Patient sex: M
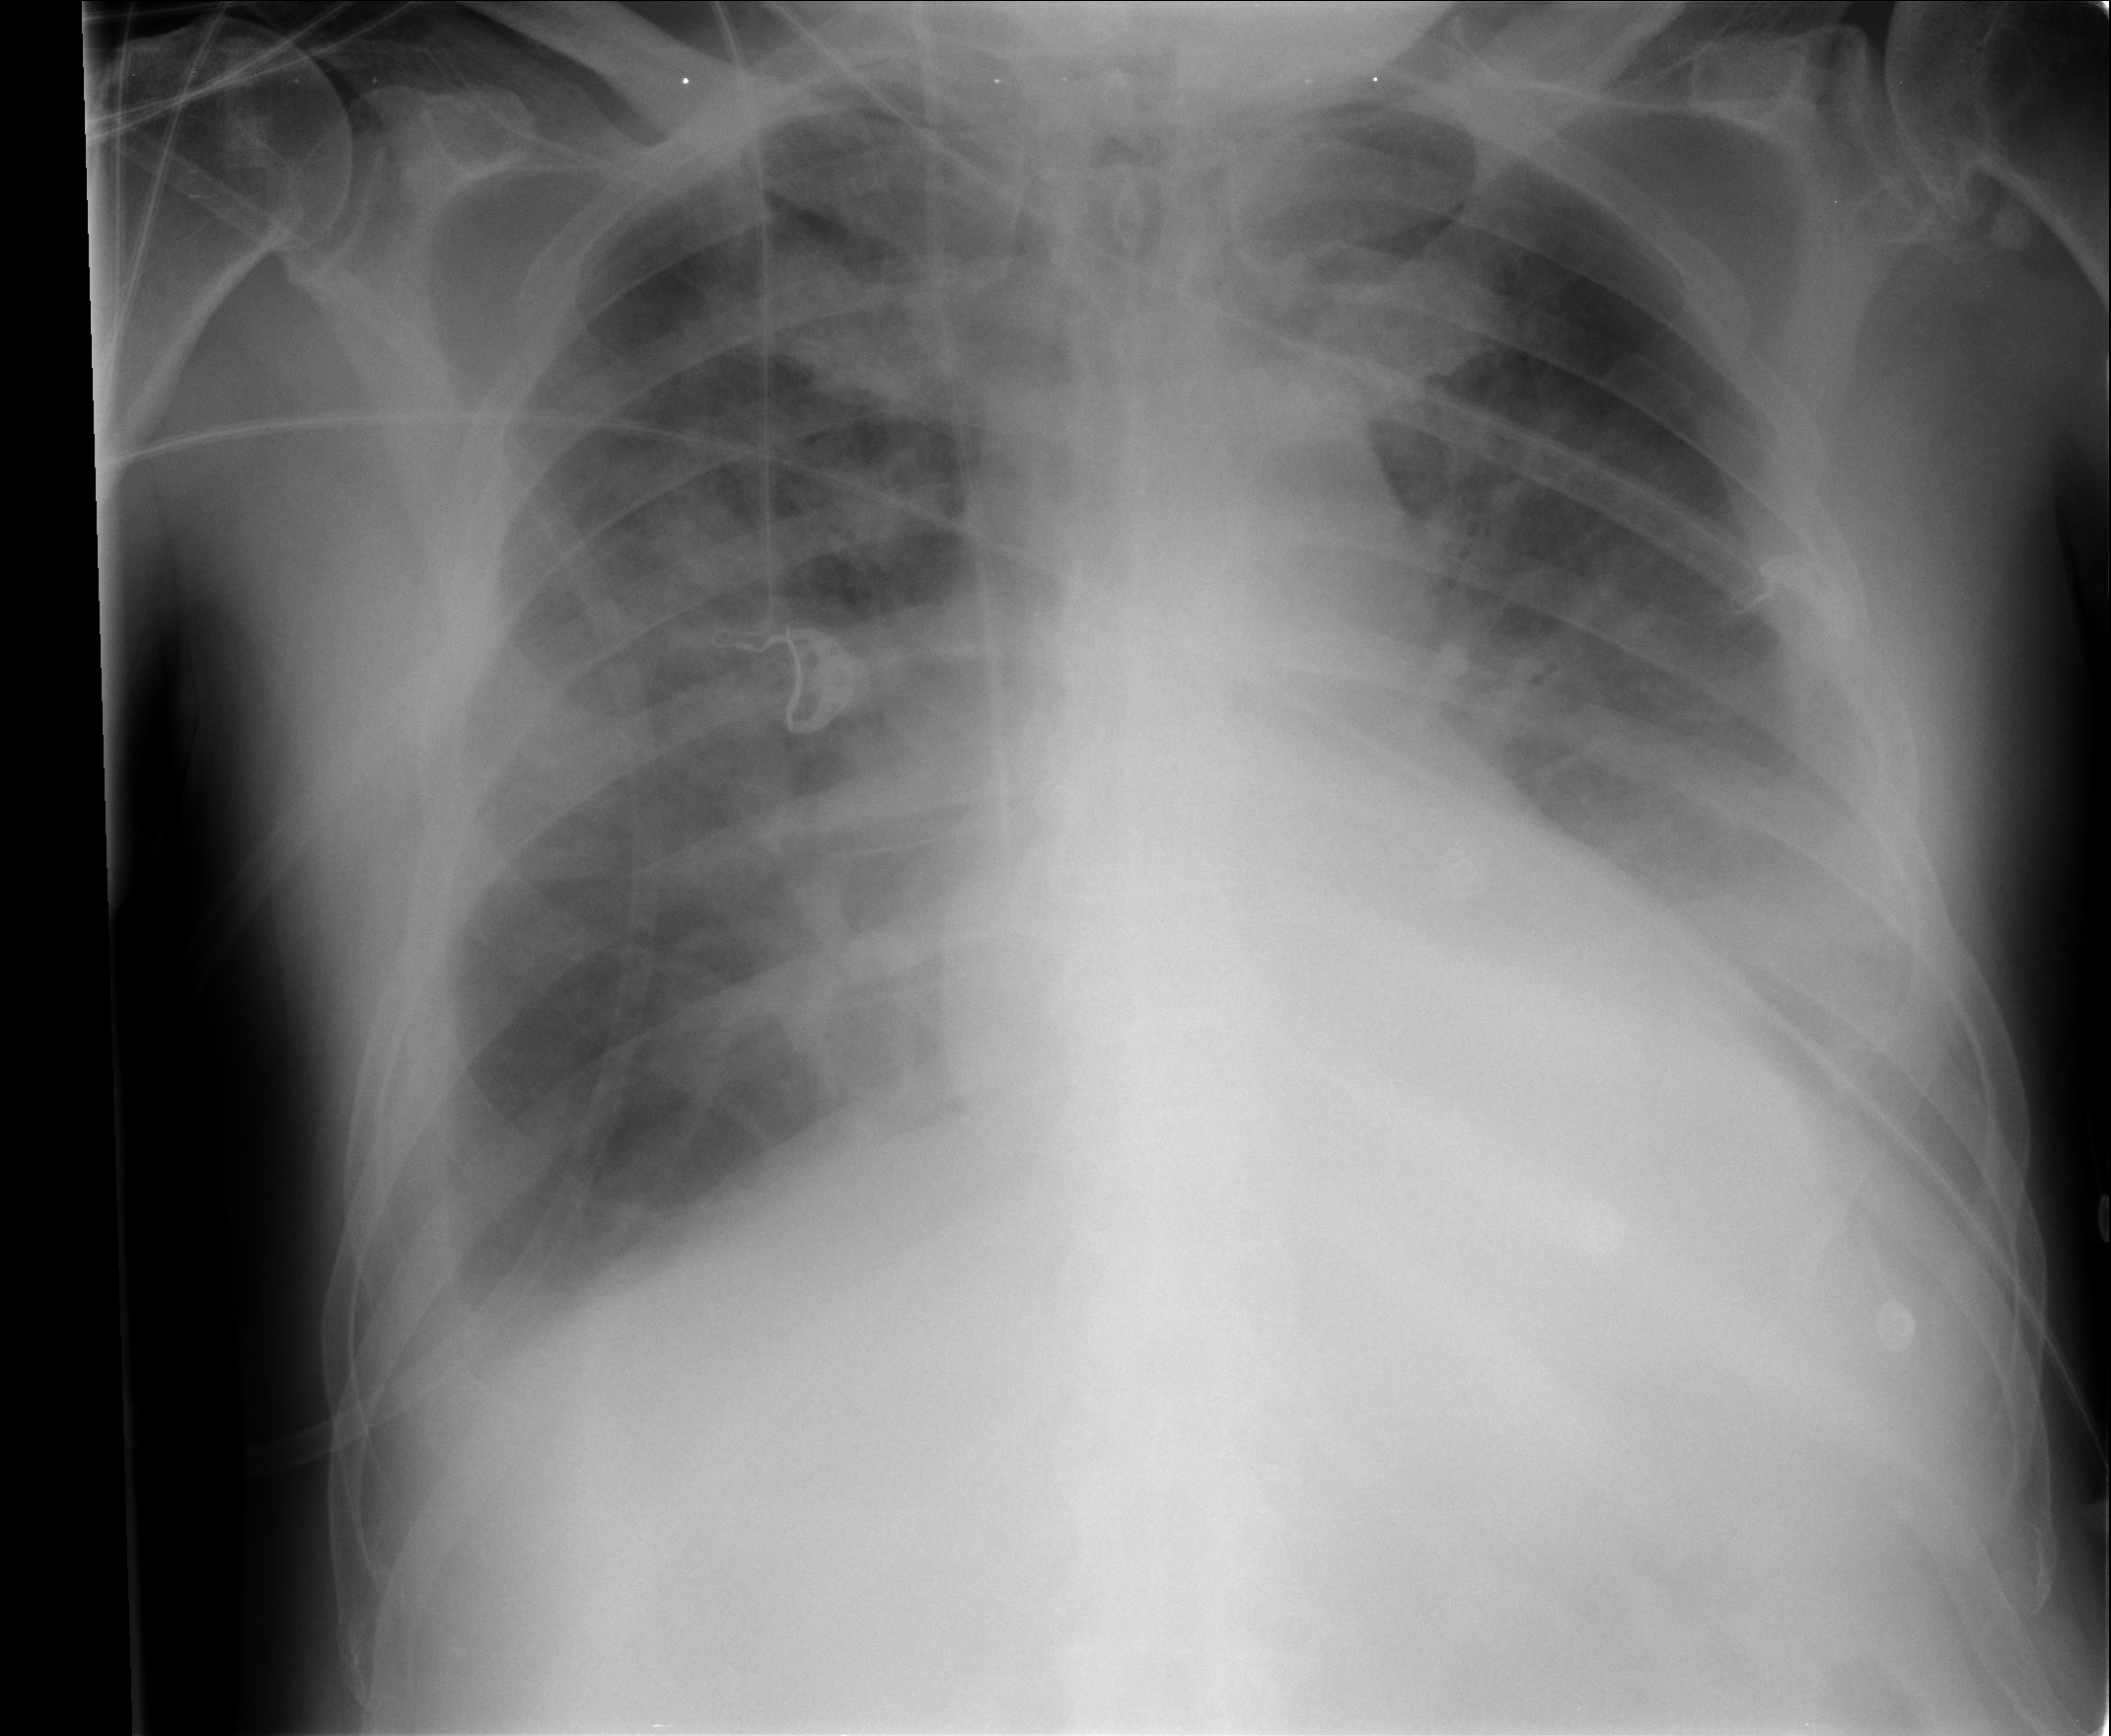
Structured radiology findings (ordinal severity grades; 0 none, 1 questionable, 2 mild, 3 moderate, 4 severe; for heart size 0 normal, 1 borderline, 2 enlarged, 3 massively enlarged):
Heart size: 0
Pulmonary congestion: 0
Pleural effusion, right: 3
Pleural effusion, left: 3
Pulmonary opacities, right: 0
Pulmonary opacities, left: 0
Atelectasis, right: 3
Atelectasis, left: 3